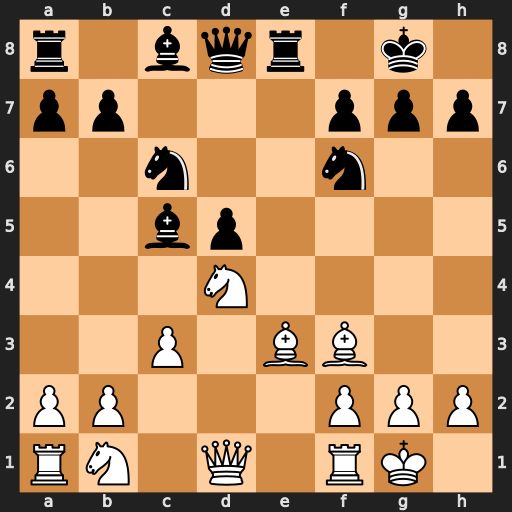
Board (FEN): r1bqr1k1/pp3ppp/2n2n2/2bp4/3N4/2P1BB2/PP3PPP/RN1Q1RK1
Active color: w
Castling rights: -
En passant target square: -
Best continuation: Nxc6 bxc6 Bxc5